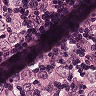
Metastatic tissue present: yes